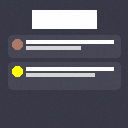
Screen state: on